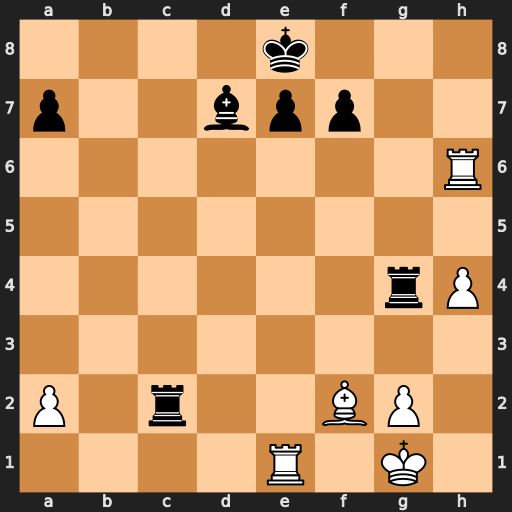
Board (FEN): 4k3/p2bpp2/7R/8/6rP/8/P1r2BP1/4R1K1
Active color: w
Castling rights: -
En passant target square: -
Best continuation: Rh8+ Rg8 Rxg8#